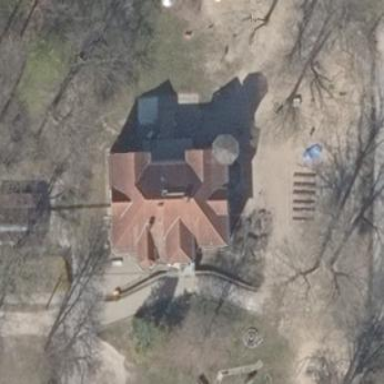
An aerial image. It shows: Kindergarten building.